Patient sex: M
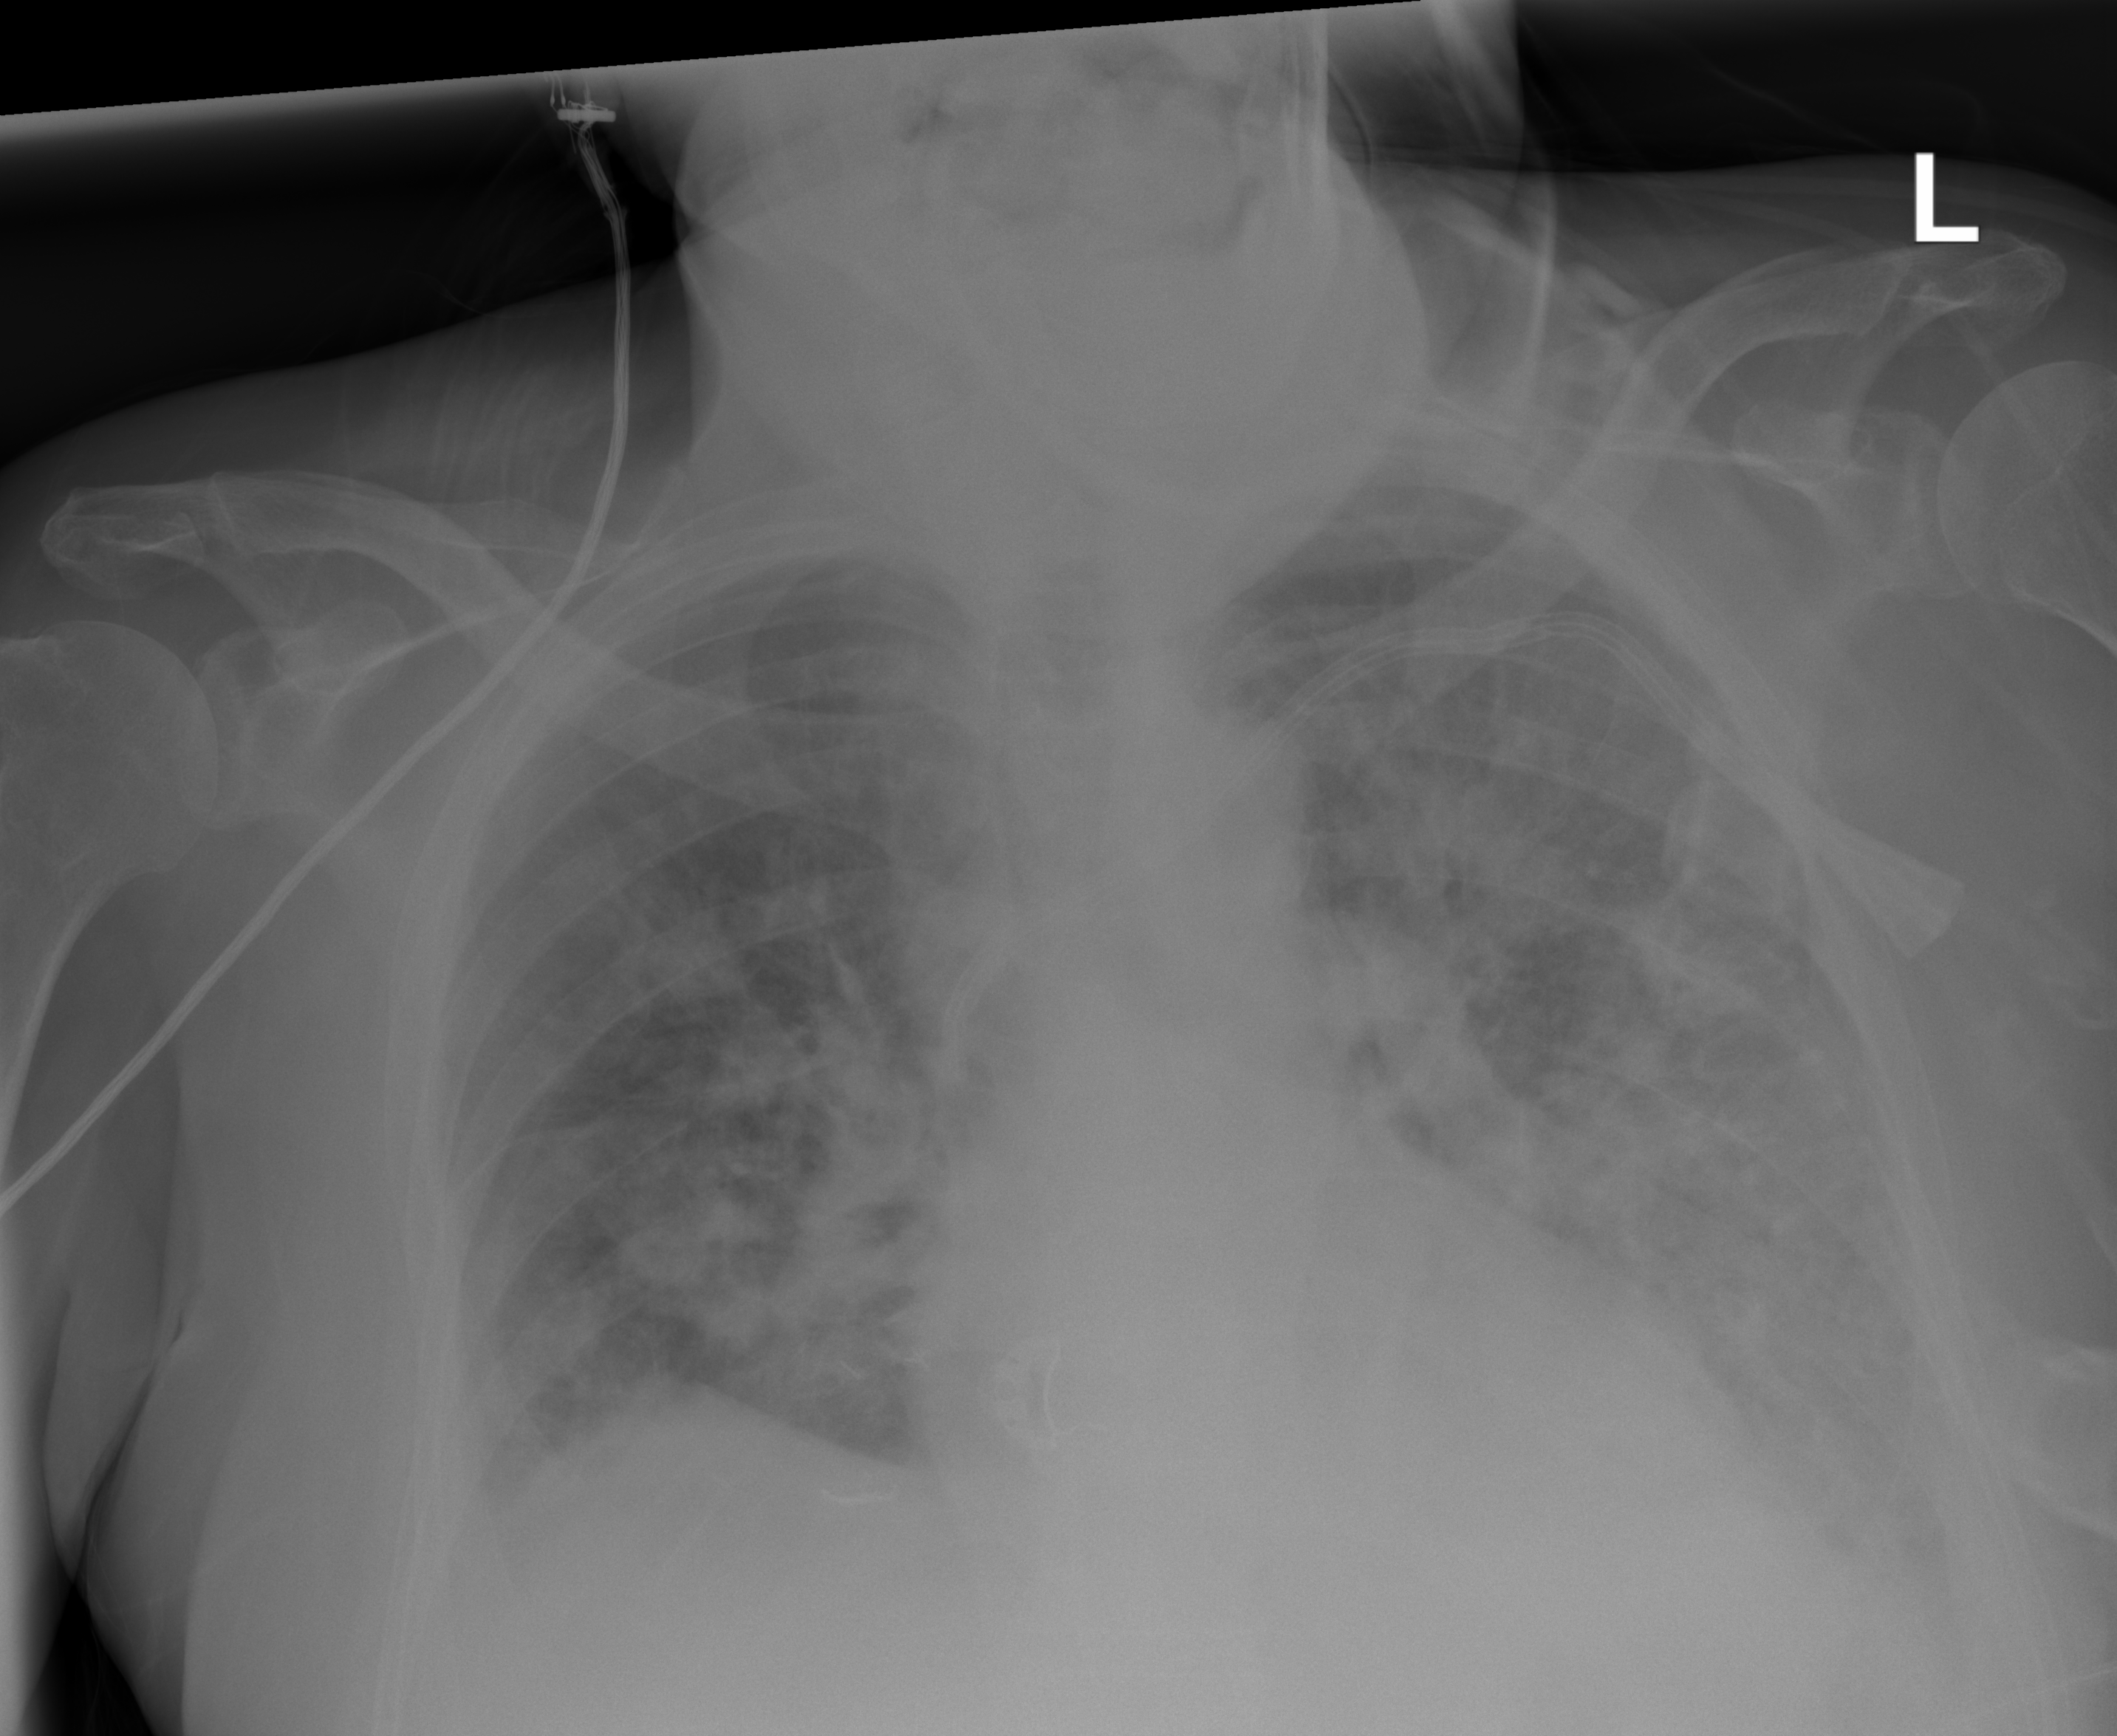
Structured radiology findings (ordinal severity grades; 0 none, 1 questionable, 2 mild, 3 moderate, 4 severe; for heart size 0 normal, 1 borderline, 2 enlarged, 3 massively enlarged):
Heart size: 2
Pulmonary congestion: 3
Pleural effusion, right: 2
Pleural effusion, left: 1
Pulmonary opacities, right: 2
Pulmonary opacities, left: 3
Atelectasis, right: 2
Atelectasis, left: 2